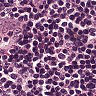
Metastatic tissue present: no